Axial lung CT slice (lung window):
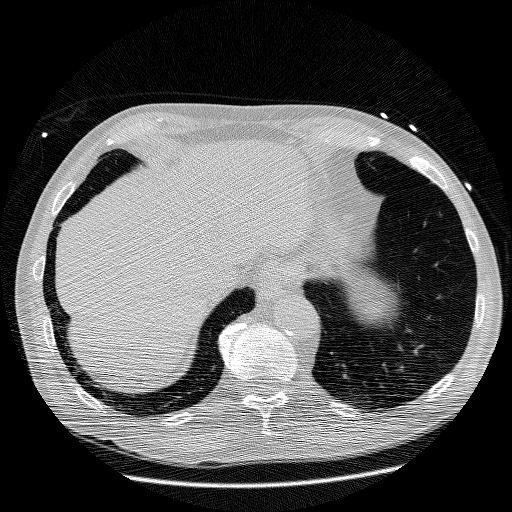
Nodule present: no